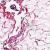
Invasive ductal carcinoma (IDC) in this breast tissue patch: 0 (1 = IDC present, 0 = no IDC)